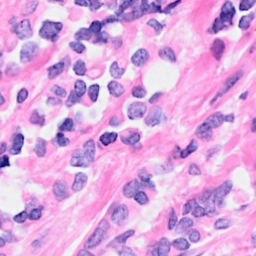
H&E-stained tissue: Breast